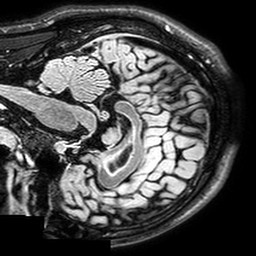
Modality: T2w
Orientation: sagittal
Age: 24
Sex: male
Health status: healthy
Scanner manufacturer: philips
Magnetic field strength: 3 T
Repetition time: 5 s
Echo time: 0.2887 s